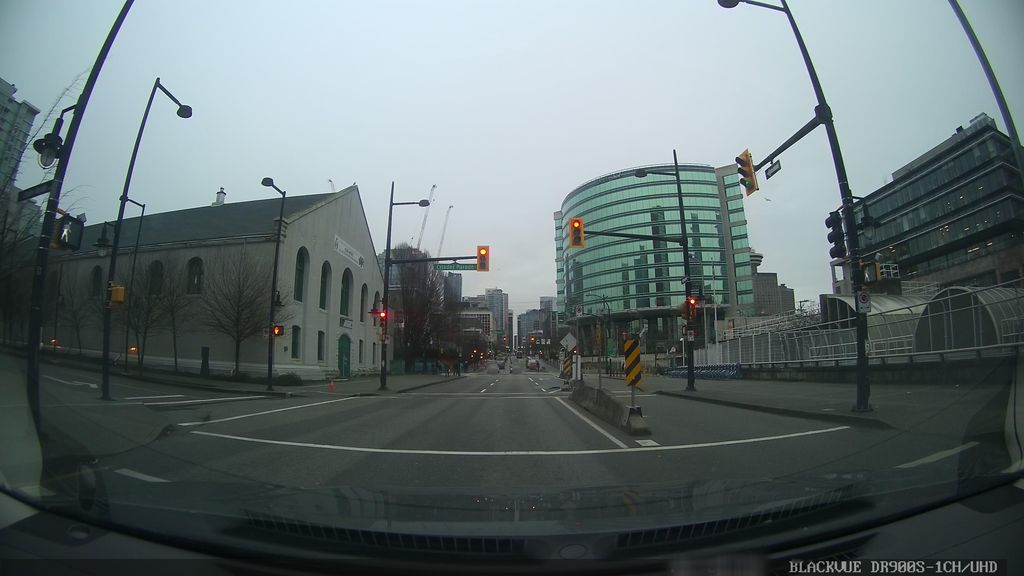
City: vancouver